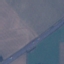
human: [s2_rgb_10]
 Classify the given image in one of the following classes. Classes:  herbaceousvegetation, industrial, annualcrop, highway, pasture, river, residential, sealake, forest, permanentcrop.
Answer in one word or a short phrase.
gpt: Highway